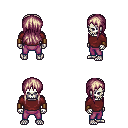
a pixel art fantasy rpg character, male body template, skeleton, maroon long-sleeve shirt, magenta pants, white blonde unkempt hairstyle, leather bracers, four views (front, back, left, right), 2x2 character sprite sheet, small pixel art, hard edges, no anti-aliasing